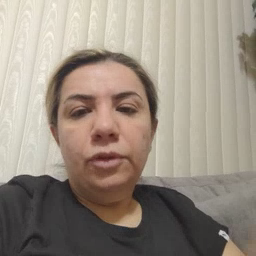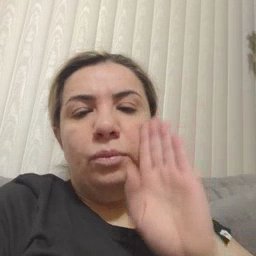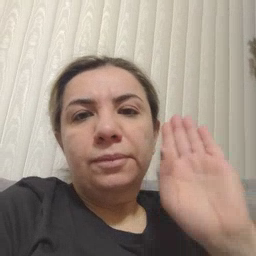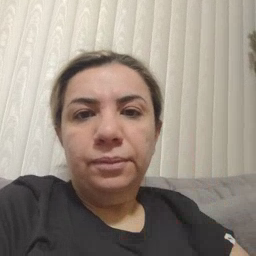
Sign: brown